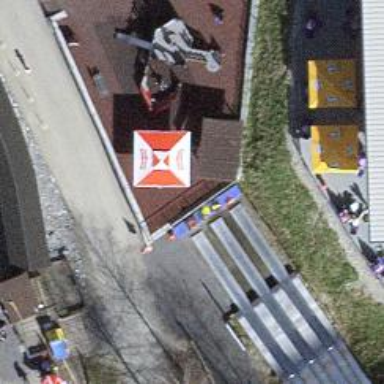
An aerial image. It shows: Playground with metal slide.